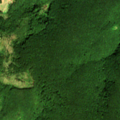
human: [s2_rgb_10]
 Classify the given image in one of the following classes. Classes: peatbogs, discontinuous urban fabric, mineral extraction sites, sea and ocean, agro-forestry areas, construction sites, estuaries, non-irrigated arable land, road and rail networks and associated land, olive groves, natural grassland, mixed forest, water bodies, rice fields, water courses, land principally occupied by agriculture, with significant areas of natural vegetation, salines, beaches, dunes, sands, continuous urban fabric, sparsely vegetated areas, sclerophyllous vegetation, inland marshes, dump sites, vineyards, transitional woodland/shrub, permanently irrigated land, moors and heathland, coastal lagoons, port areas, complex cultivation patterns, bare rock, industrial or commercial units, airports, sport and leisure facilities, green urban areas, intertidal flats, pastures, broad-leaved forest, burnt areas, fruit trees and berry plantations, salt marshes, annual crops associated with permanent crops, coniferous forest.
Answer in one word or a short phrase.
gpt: broad-leaved forest, transitional woodland/shrub